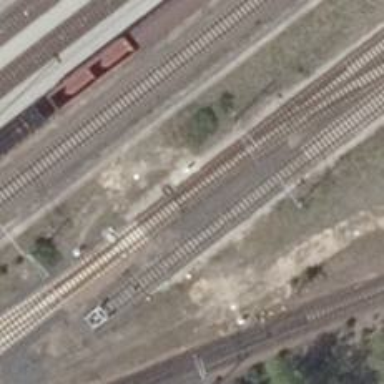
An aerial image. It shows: Railway switch.